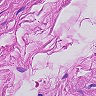
Metastatic tissue present: no